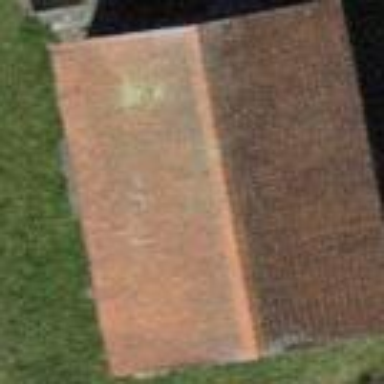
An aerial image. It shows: Shed.